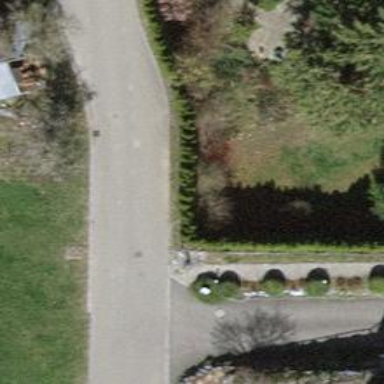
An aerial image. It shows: Hedge barrier.